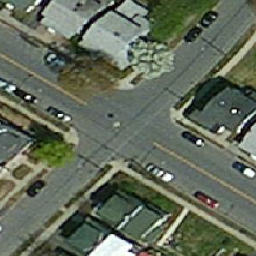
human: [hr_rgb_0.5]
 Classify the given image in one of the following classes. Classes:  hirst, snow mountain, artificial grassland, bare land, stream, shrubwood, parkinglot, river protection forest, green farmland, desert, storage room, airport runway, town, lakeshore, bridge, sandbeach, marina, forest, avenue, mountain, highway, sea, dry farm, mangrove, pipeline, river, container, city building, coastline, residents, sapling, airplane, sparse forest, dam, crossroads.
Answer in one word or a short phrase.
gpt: crossroads